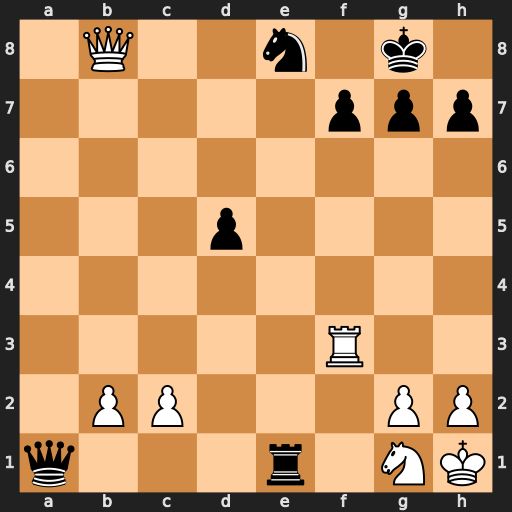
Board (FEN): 1Q2n1k1/5ppp/8/3p4/8/5R2/1PP3PP/q3r1NK
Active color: w
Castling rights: -
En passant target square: -
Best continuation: Rf1 Qxb2 Qxb2